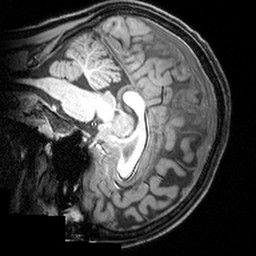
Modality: T1w
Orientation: sagittal
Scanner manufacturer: siemens
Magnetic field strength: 3 T
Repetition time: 1.9 s
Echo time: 0.00397 s